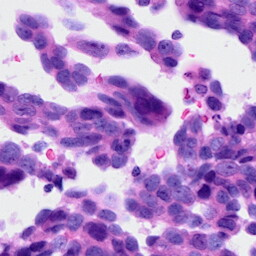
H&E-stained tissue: Ovarian